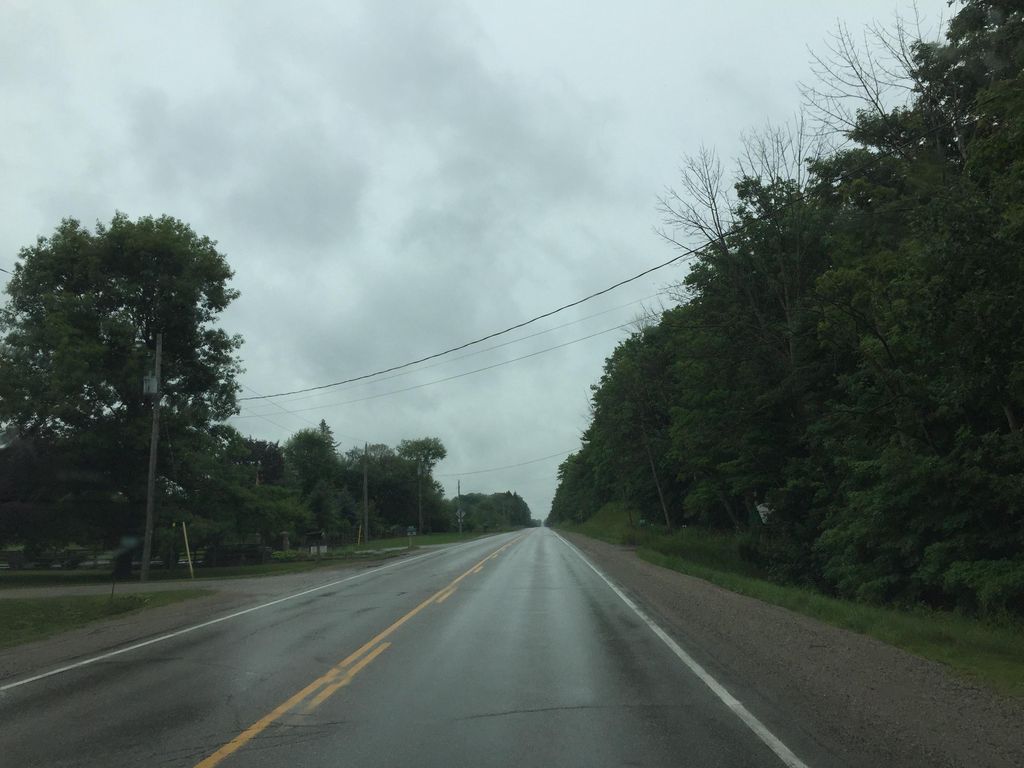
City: kitchener-waterloo